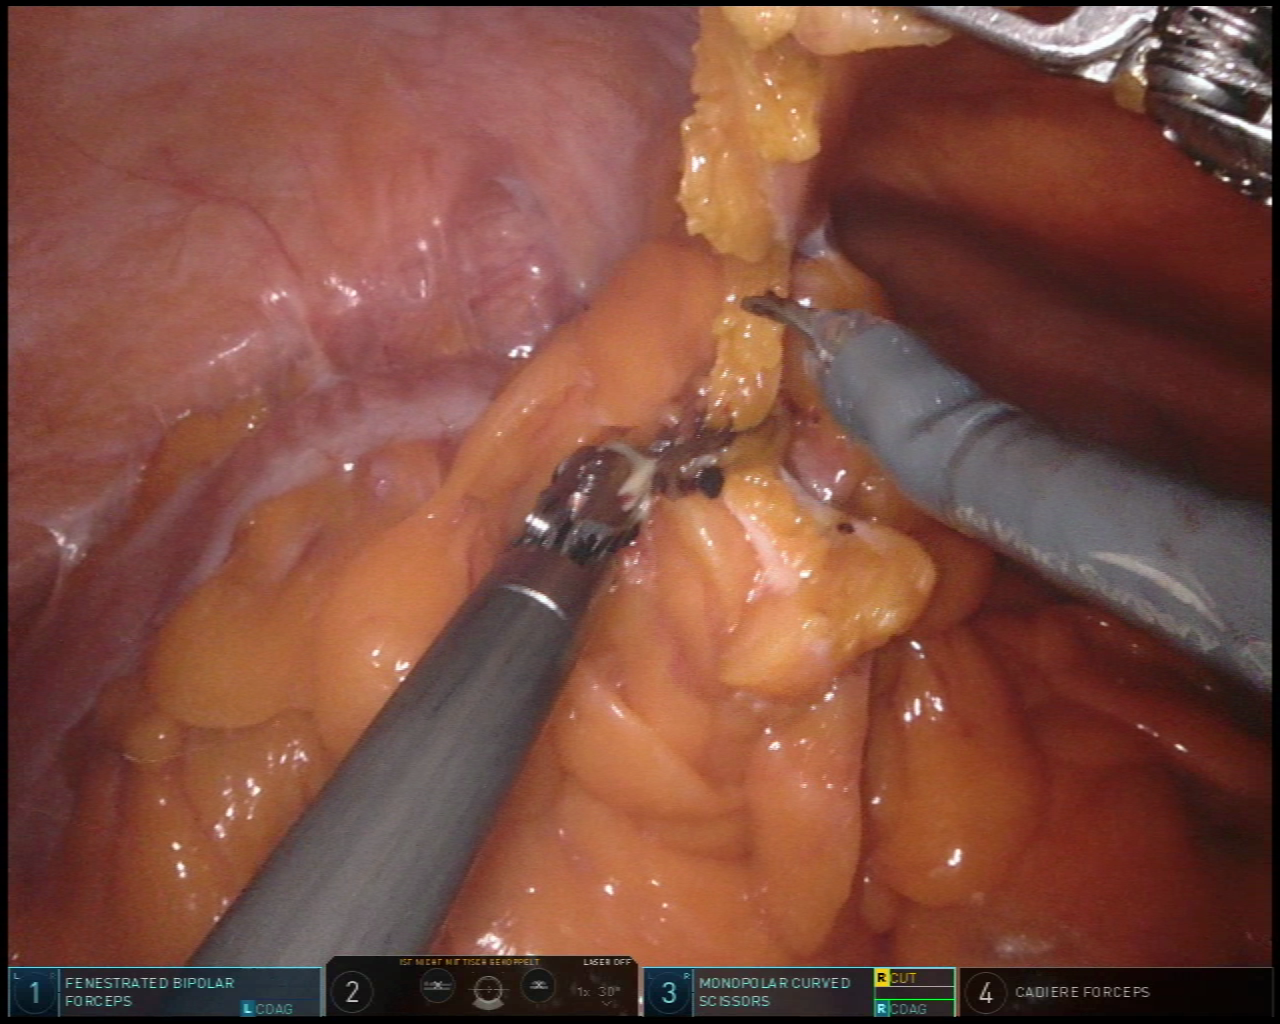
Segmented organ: abdominal_wall
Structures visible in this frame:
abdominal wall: yes
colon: no
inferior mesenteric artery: no
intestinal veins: no
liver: no
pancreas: no
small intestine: no
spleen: no
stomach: no
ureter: no
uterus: no
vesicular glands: no